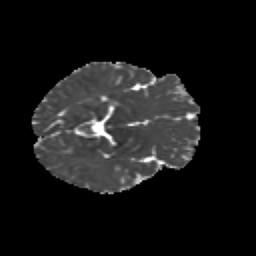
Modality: MD
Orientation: axial
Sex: female
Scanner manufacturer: siemens
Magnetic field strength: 3 T
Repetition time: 5 s
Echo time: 0.071 s